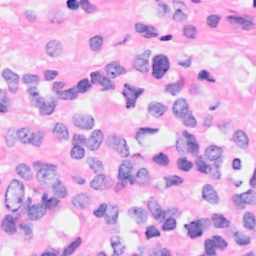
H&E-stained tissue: Breast